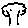
Label: tree